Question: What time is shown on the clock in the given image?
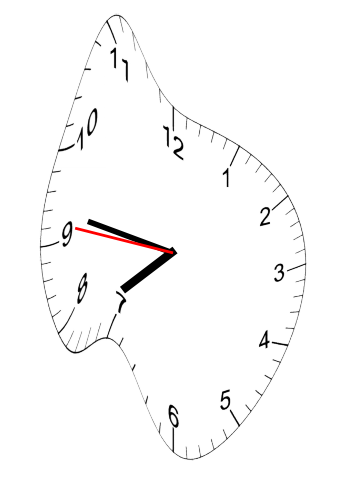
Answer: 07:46:46